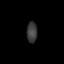
Tissue: lung
Cell type: Epithelial cells
Senescence score: 0.1938
Nuclear area (px): 207
Mean DAPI intensity: 59.536